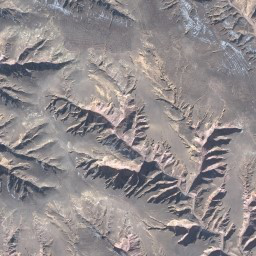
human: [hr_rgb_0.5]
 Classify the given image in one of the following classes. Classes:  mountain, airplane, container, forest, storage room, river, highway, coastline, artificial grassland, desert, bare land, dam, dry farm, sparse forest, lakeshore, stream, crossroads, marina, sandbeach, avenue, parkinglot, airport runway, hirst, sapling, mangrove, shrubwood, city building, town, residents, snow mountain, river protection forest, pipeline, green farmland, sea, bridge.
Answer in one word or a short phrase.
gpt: mountain